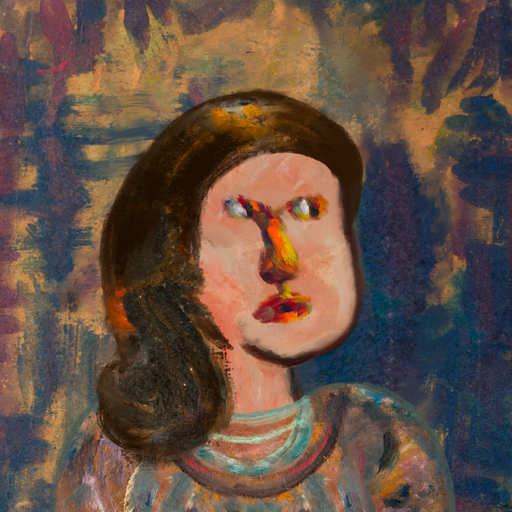
Background: InTheSun, Head And Neck Side: Roy_Bahadur, Face Side: An_Impression, Bust: Boggyland, Hair Side: Gypsy_Queen, Head Accessory: Blank, Second Necklace: Blank, Necklace: Blank, Baby: Blank